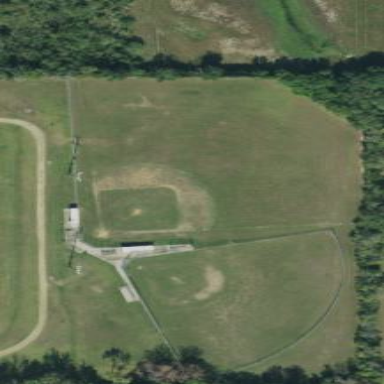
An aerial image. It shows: Baseball pitch for leisure land activities.